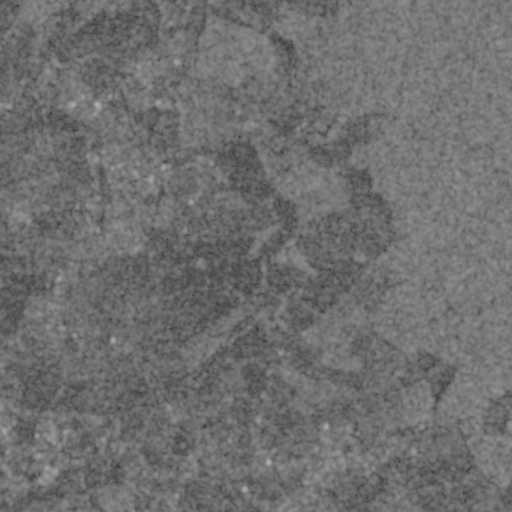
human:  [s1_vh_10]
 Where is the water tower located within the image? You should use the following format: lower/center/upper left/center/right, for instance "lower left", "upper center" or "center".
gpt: The water tower is located in the lower right of the image.
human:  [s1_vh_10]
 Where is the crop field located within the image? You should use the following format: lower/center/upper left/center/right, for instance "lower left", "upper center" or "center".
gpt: There is no crop field in the image.

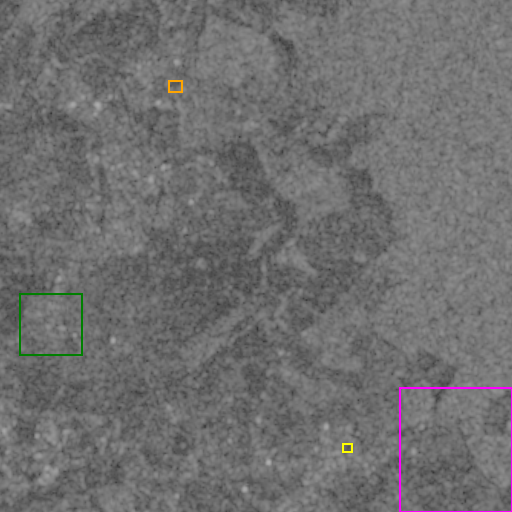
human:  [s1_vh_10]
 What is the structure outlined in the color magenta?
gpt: The structure outlined in magenta is a crop field.
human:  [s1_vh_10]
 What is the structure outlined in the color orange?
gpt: The structure outlined in orange is a park.
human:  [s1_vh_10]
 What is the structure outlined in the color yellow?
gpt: The structure outlined in yellow is a parking lot.
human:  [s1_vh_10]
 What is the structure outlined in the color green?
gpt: The structure outlined in green is a power substation.
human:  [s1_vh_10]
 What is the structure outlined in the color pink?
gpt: There is no pink outline.